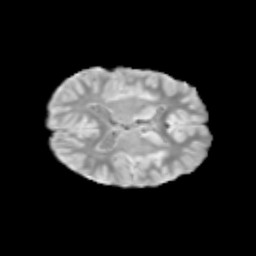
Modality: T2w
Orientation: axial
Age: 11
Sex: male
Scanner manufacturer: siemens
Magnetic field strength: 3 T
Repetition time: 3.8 s
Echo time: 0.07 s